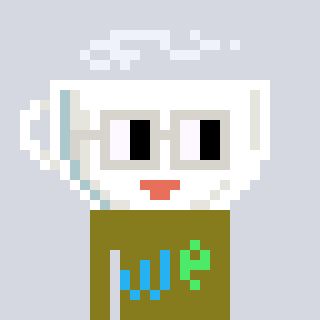
a pixel art character with square light gray glasses, a mug-shaped head and a gunk-colored body on a cool background